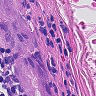
Metastatic tissue present: yes